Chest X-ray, PA view. Patient: 51 years old, sex F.
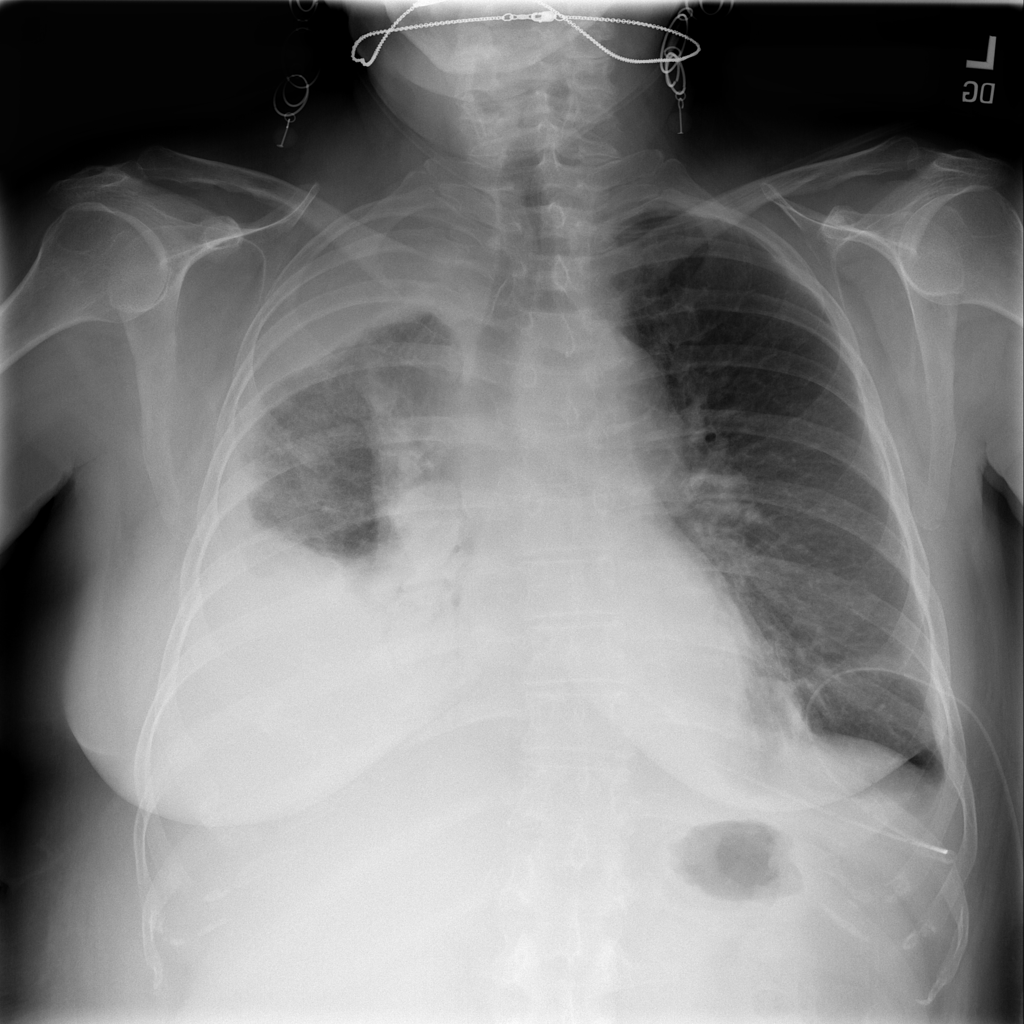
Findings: Mass